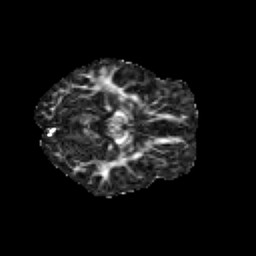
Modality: FA
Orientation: axial
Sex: female
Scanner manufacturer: siemens
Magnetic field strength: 3 T
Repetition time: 5 s
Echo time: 0.071 s